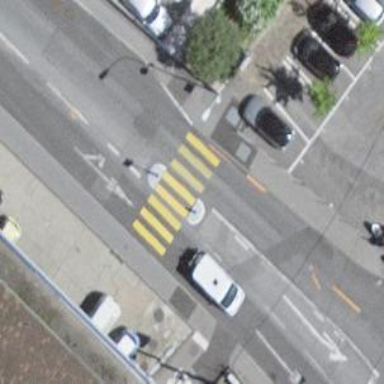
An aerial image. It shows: Zebra crossing on the road.